Омметр — это прибор, позволяющий измерять сопротивление резисторов. Принципиальная схема омметра, изображённая на рисунке, содержит соединённые последовательно идеальный источник постоянного напряжения $U_0$, резистор сопротивлением $r$ и идеальный амперметр.  При подключении к омметру исследуемого резистора показания амперметра автоматически пересчитываются так, что на табло прибора отображается значение сопротивления исследуемого резистора $R_x$, подключённого к омметру.
Определите сопротивление $R$ выданного Вам резистора.
Определите значения напряжения $U_0$ и сопротивления $r$ на принципиальной схеме для выданного Вам мультиметра в режиме омметра (диапазон «2000k»).
Оцените погрешность полученных значений $R$, $U_0$ и $r$. Погрешность показаний мультиметра во всех режимах примите равной трём единицам последнего разряда.
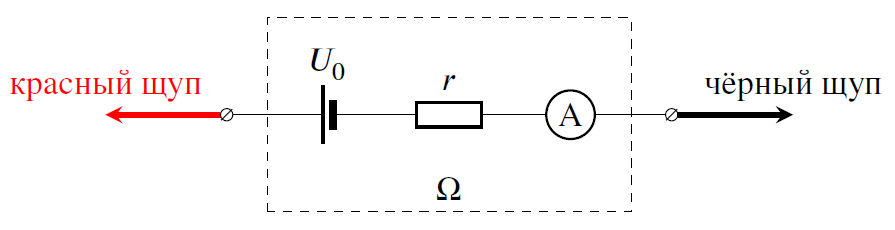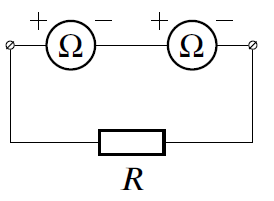
Определите сопротивление $R$ выданного Вам резистора.
Решение: Внимание! Приведённые ниже значения получены на авторской установке и могут отличаться от значений, полученных жюри! Переключим один из приборов в режим вольтметра (режим ''200m''), другой — в режим омметра (режим «2000k») и соединим их друг с другом. В этом случае вольтметр покажет напряжение $U_V=129{,}8\ мВ$, а омметр измерит сопротивление вольтметра $R_V=996\ кОм$.  Сумма показаний омметров, $R_{\Omega1}$ и $R_{\Omega2}$, равна искомому сопротивлению резистора$$R=R_{\Omega1}+R_{\Omega2}=1507\ кОм+1510\ кОм=3017\ кОм\approx 3020\ кОм.$$Погрешность определения суммы можно оценить как $6\ кОм$, то есть $0{,}2\%$. Если же показания приборов «скачут» в процессе измерения, то к полученной оценке необходимо добавить сумму амплитуд этих колебаний на обоих приборах. Так, например, при колебаниях показаний каждого прибора в пределах $\pm 5\ кОм$, итоговая погрешность данного метода будет равна $16\ кОм$ или $0{,}53\%$. Способ 2. Соединим резистор $R$ и вольтметр параллельно и подключим к ним омметр. Он покажет $R'=749\ кОм$. Отсюда найдём $R$:$$\frac{1}{R}+\frac{1}{R_V}=\frac{1}{R'} \quad\Rightarrow\quad R=\frac{R_VR'}{R_V-R'}=\frac{996\cdot 749}{247}\ кОм=3020\ кОм.$$Относительная погрешность такого способа:$$\varepsilon_{R}=\varepsilon_{R'}+\varepsilon_{R_V}+\frac{\Delta R_V+\Delta R'}{R_V-R'}=\frac{3}{749}+\frac{3}{996}+\frac{6}{247}\approx 3{,}1\%.$$

Определите значения напряжения $U_0$ и сопротивления $r$ на принципиальной схеме для выданного Вам мультиметра в режиме омметра (диапазон «2000k»).
Решение: Рассмотрим последовательное соединение омметра, вольтметра и резистора $R$. Омметр находится в режиме «2000k», вольтметр — в режиме «200m». Омметр при этом будет зашкаливать, но вольтметр покажет значение напряжения (по модулю) $U_V'=51{,}6\ мВ$ (знак минус может возникнуть из-за полярности подключения).Используя принципиальную схему омметра, получим, что собранная цепь представляет собой последовательное соединение источника и трёх резисторов: $r$, $R$ и $R_v$. Напряжение на $R_V$ будет равно$$U'_V=\frac{U_0R_V}{r+R+R_V}.$$Аналогично, если омметр и вольтметр подключены напрямую (без резистора $R$) напряжение на вольтметре составит$$U_V=\frac{U_0R_V}{r+R_V}.$$Отсюда найдём, что$$\frac{1}{U'_V}-\frac{1}{U_V}=\frac{R}{U_0R_V} \quad\Rightarrow\quad U_0=\frac{U_VR/R_V}{U_V/U'_V-1}=\frac{393{,}2\ мВ}{129{,}8/51{,}6-1}\approx 259\ мВ.$$Сопротивление $r$, соответственно, равно$$r=\frac{U_0R_V}{U_V}-R_V=\frac{R}{U_V/U'_V-1}-R_V=\frac{3017\ кОм}{129{,}8/51{,}6-1}-996\ кОм\approx 995\ кОм.$$

Оцените погрешность полученных значений $R$, $U_0$ и $r$.
Решение: Погрешность значения сопротивления $R$ определена выше, в пункте 1. Для оценки погрешностей $U_0$ и $r$ найдём относительную погрешность значения выражения $k=U_V/U'_V-1$:$$\varepsilon_k=\frac{\Delta (U_V/U'_V)}{k}=\frac{U_V/U'_V\cdot(\varepsilon_{U_V}+\varepsilon_{U'_V})}{k}=\frac{2{,}516\cdot (0{,}3/129{,}8+0{,}3/51{,}6)}{1{,}516}\approx 1{,}3\%. $$Соответственно,$$\varepsilon_{U_0}=\varepsilon_{U_V}+\varepsilon_{R}+\varepsilon_{R_V}+\varepsilon_{k}=0{,}3/129{,}8+0{,}53\%+3/996+1{,}3\%=2{,}4\% \quad\Rightarrow\quad \Delta U_0\approx 6\ мВ.$$$$\Delta r=\frac{R}{U_V/U'_V-1}\cdot(\varepsilon_{R}+\varepsilon_{k})+\Delta R_V=57\ кОм.$$ Примечание: В данных расчётах используется значение $\varepsilon_R=0{,}53\%$, приведённое в пункте 1 (способ 1). В зависимости от метода определения $R$, используемого оборудования и метода оценки погрешностей значения могут отличаться от авторских.
Темы:
E, Всероссийские